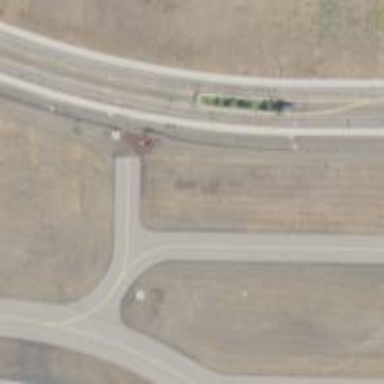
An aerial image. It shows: Image of taxiway at airport.